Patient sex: M
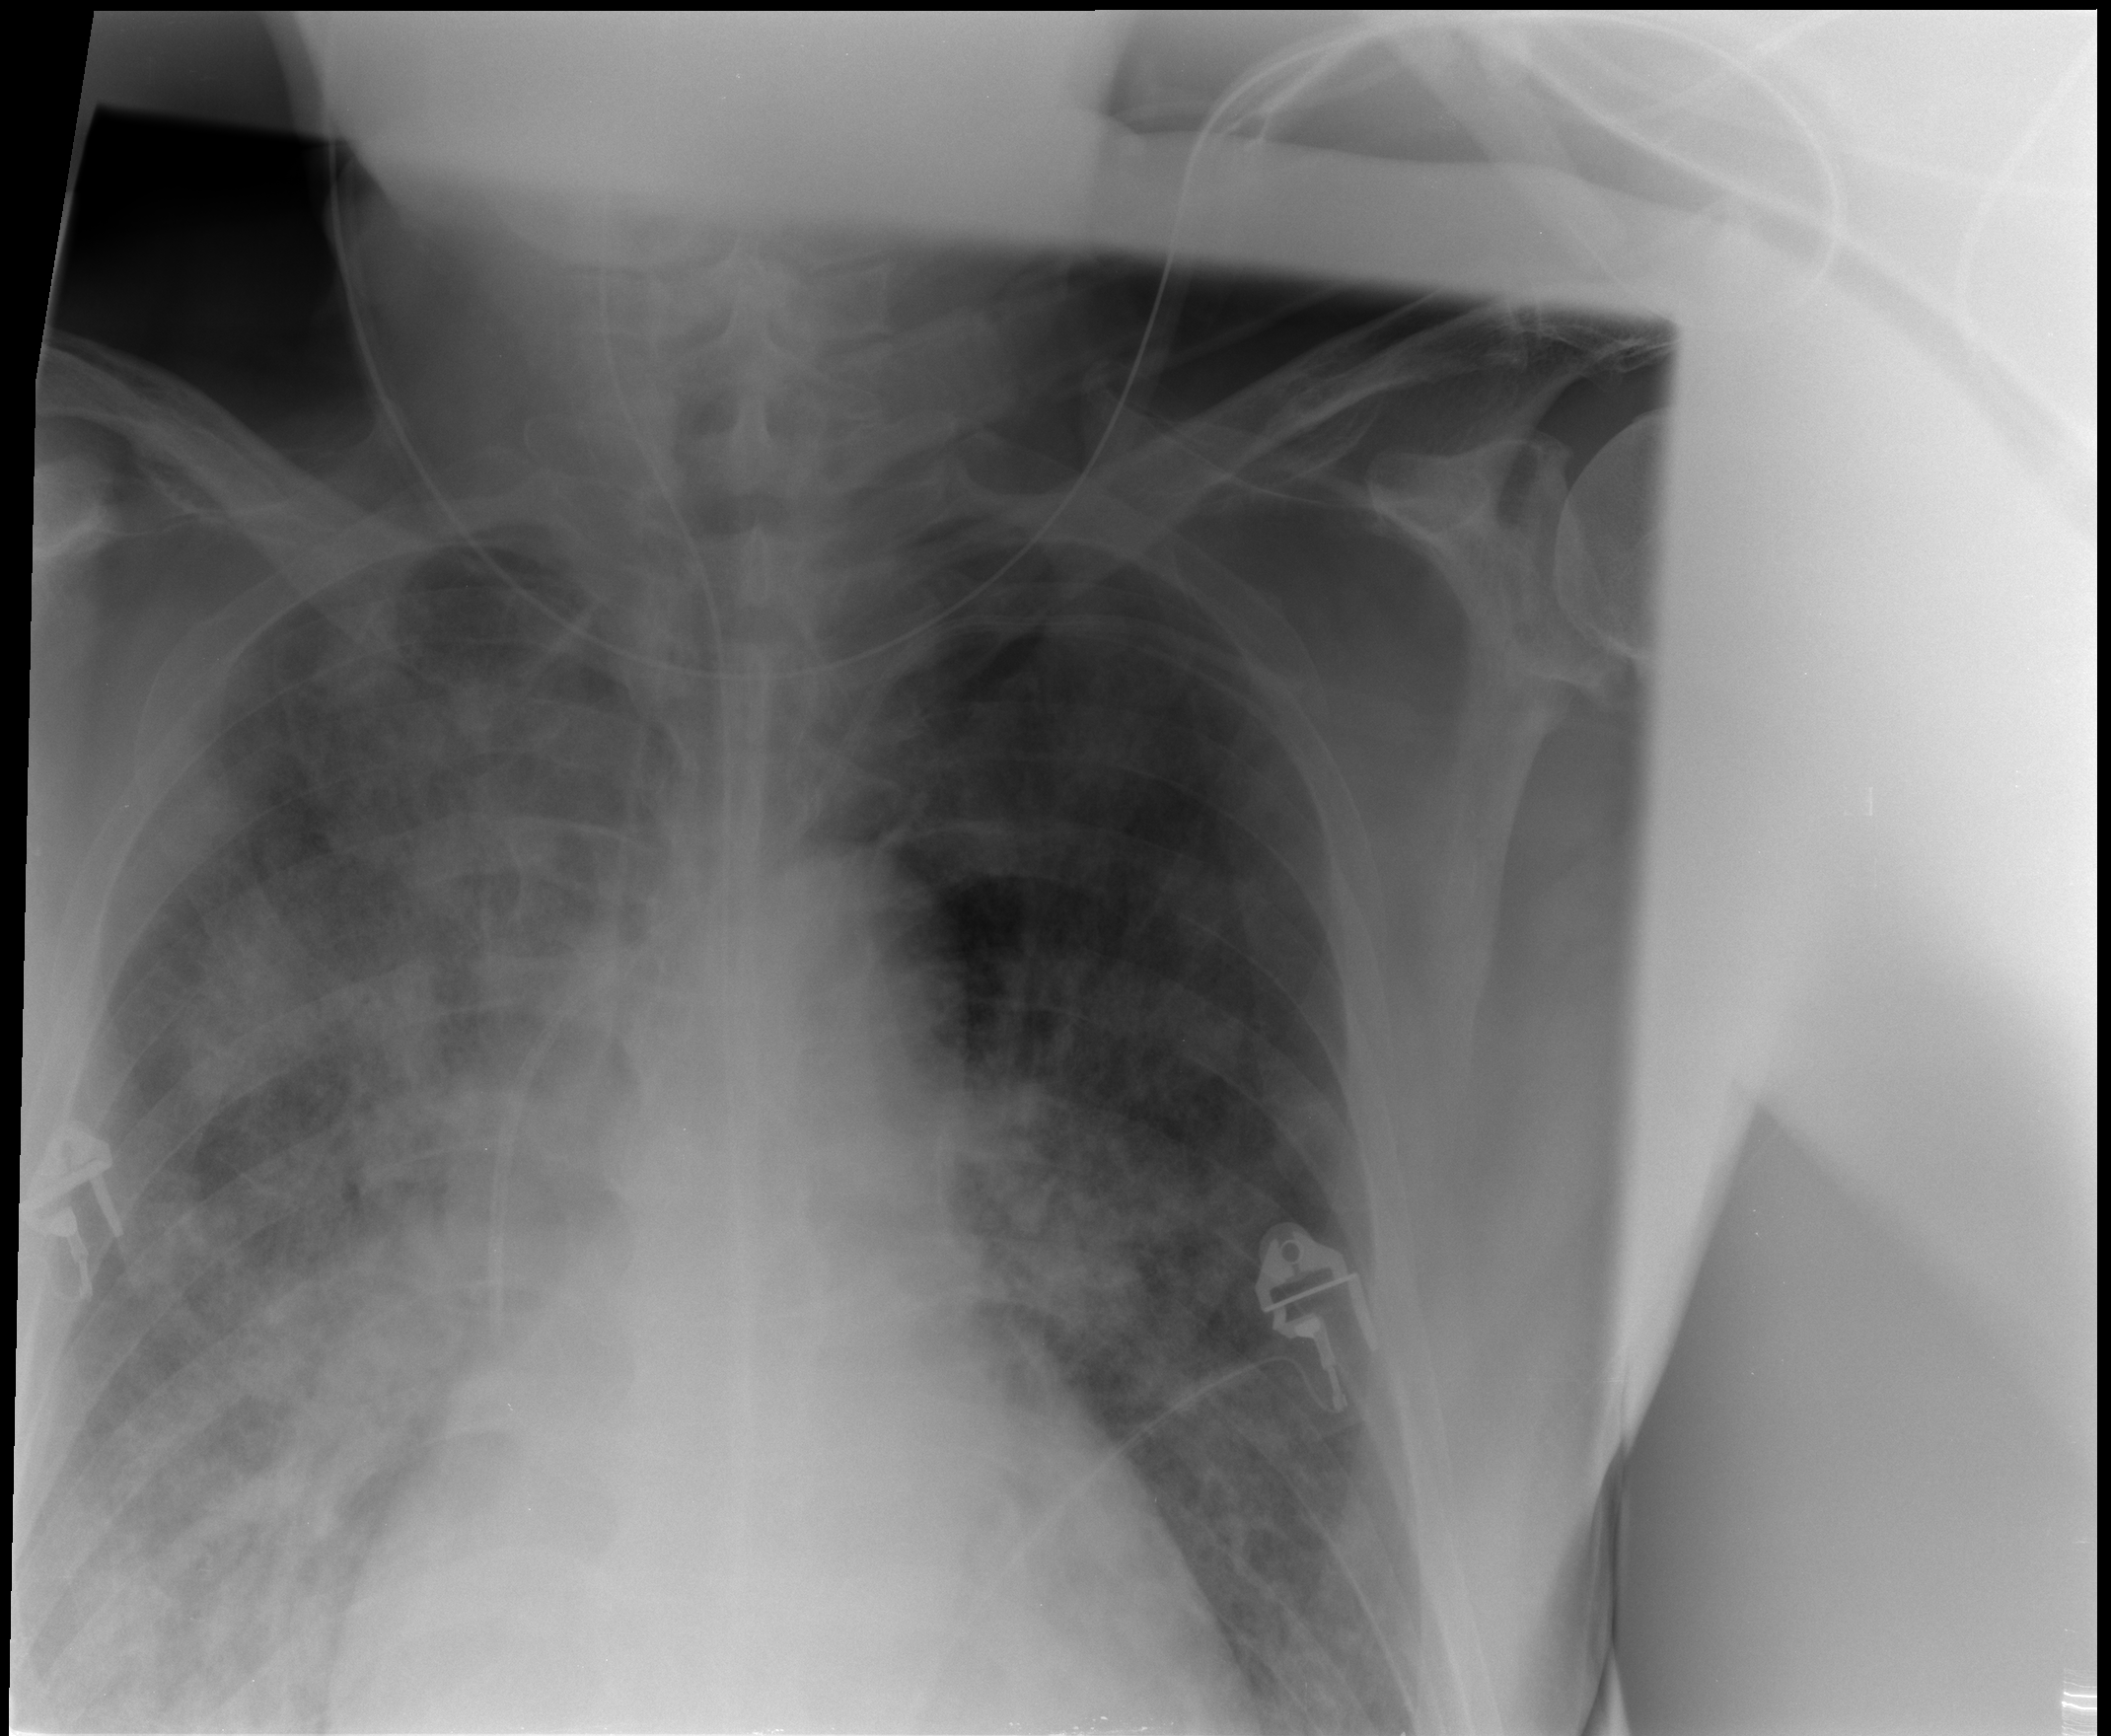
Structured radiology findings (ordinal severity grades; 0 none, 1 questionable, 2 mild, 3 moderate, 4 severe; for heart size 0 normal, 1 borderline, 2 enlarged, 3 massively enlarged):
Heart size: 2
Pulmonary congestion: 3
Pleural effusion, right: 1
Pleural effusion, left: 0
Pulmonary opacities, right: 3
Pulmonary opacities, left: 2
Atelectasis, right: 3
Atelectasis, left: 2